Question: Iam using a scroller in one of my website. When i click the down arrow to scroll the scroller to the end, '10:00 PM' reached. Again if i clicked down arrow, the scroller again moves up and whole content disappears. I want to stop the working if the end time '[Here 10:00 PM]' reached.
Same problem occurs in case clicking of up arrow. We tried to solve this but didn't succeed.
Jsfiddle link: <URL>
Image attatched.

Thanks in advance.
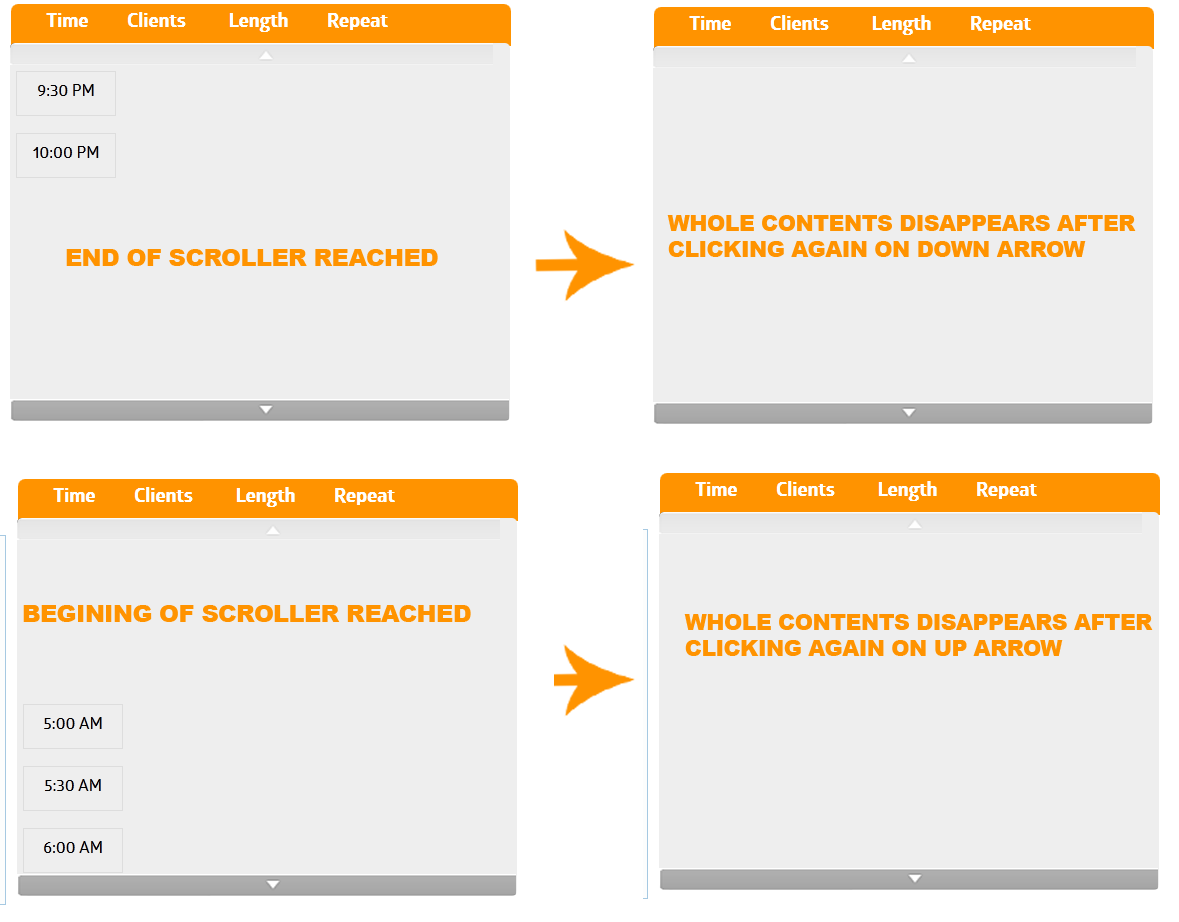
Answer: Check the following jsfiddle link... <URL>
For next button click..
'''
$scrollerNextButton.click(function(e){
//PUT THESE AT END
var divMargnTop=parseInt(document.getElementById("DemoShowHide").style.top);
var divMaxTopAllowed=parseInt(-1600);
if(divMargnTop<=divMaxTopAllowed)
{
$scrollerNextButton.stop().hide("fast");
}
});
'''
For prev button click..
'''
var divMinMargnTop=parseInt(document.getElementById("DemoShowHide").style.top);
var divMinMaxTopAllowed=parseInt(0);
if(divMinMargnTop>=divMinMaxTopAllowed)
{
$scrollerPrevButton.stop().hide("fast");
}
'''
<URL>